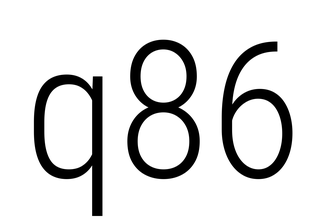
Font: Roboto_Condensed_Light